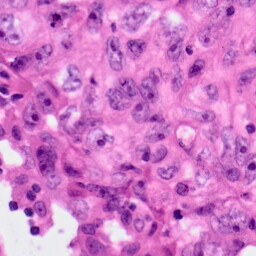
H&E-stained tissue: Lung